Field crop: tomato
Growth stage: 1
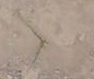
Species: cyperus